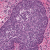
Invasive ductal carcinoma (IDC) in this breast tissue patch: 0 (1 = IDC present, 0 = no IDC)